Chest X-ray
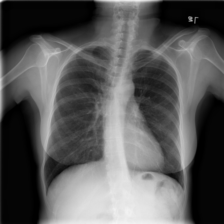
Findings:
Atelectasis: negative
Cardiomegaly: negative
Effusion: negative
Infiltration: negative
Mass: negative
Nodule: negative
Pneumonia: negative
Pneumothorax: negative
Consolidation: negative
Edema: negative
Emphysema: negative
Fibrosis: negative
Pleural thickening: negative
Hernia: negative